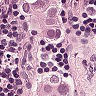
Metastatic tissue present: yes